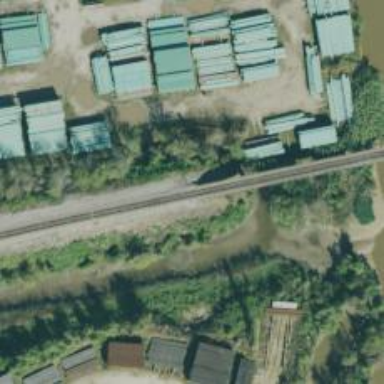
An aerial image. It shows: Railway track.